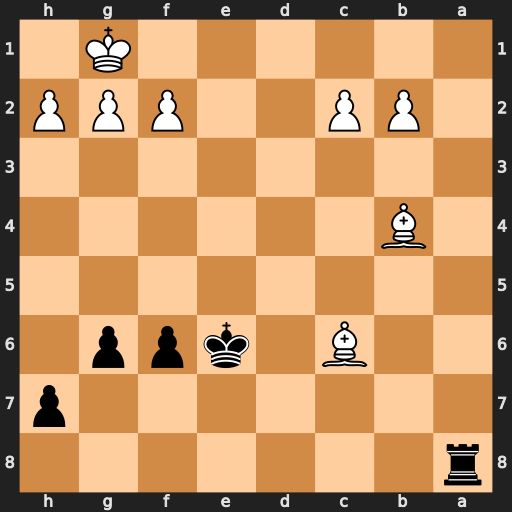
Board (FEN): r7/7p/2B1kpp1/8/1B6/8/1PP2PPP/6K1
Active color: b
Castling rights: -
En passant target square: -
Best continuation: Ra1+ Be1 Rxe1#